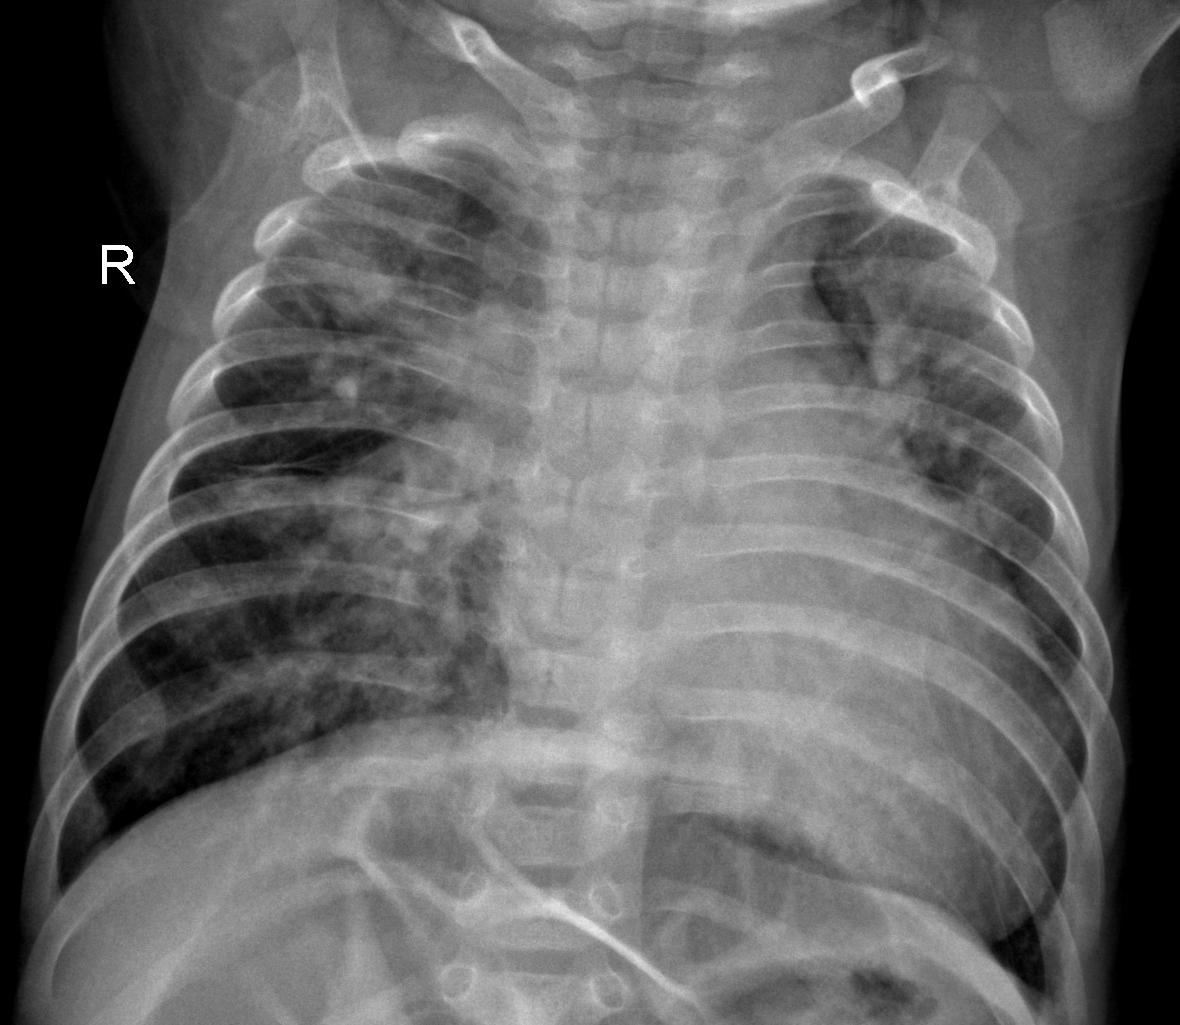
Diagnosis: PNEUMONIA